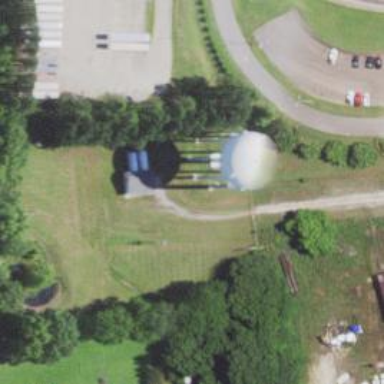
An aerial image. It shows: Water tower that is man-made.